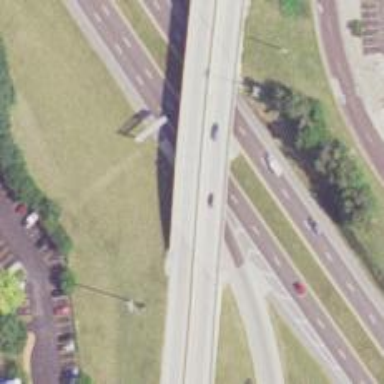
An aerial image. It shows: Bridge over motorway_link.